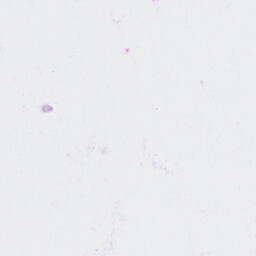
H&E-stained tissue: Ovarian